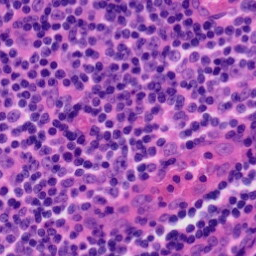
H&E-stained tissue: Tonsil